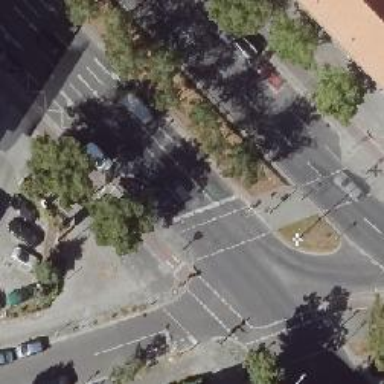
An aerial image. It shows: Road with traffic signals.